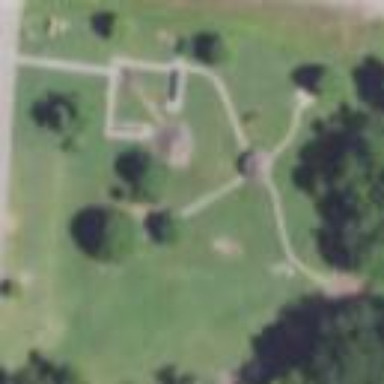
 and stone engraving from the old courthouse."